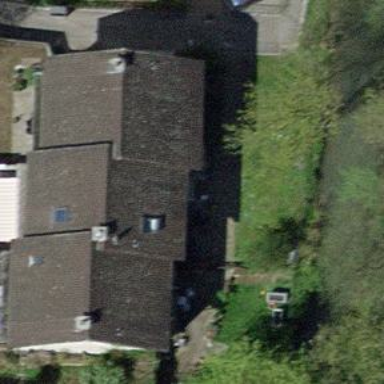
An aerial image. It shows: Terrace building with gabled roof.